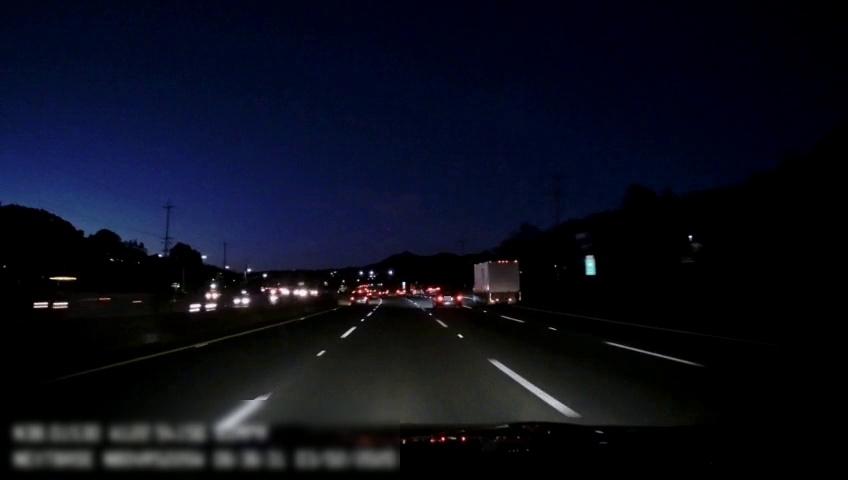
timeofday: Night
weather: Other
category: Drivable Space
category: Vehicles | Car
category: Vehicles | Truck
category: Vehicles | Car
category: Vehicles | Car
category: Vehicles | Car
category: Vehicles | Car
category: Vehicles | SUV
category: Lanes | Alternate Lane
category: Lanes | Current Lane
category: Lanes | Current Lane
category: Lanes | Alternate Lane
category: Lanes | Alternate Lane
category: Traffic | Signs